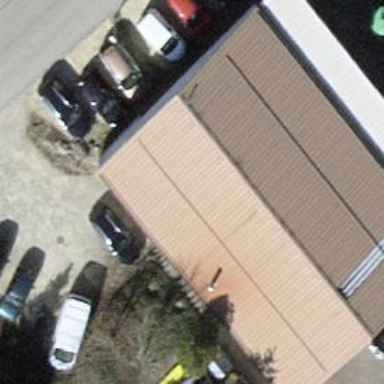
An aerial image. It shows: Industrial building.